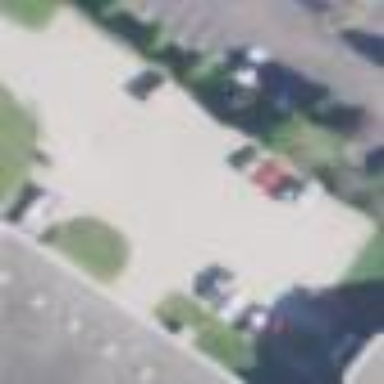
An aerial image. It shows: Parking area with surface.